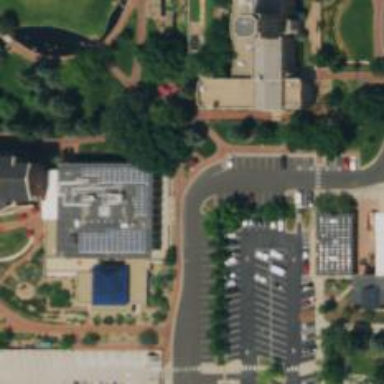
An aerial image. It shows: View of university building.